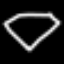
Label: diamond